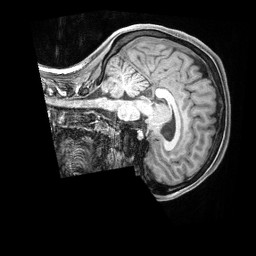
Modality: T1w
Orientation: sagittal
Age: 22
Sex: female
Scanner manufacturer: siemens
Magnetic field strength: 3 T
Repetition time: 2.4 s
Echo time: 0.00228 s